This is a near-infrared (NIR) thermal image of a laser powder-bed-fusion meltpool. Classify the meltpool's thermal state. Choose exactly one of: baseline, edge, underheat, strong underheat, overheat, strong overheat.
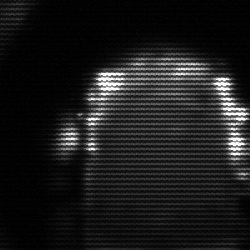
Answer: baseline